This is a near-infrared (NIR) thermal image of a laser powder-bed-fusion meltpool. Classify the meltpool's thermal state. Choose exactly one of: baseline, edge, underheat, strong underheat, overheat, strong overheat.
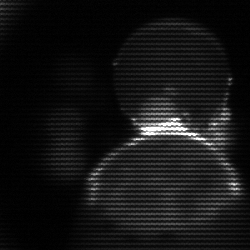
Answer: edge